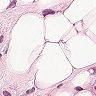
Metastatic tissue present: yes